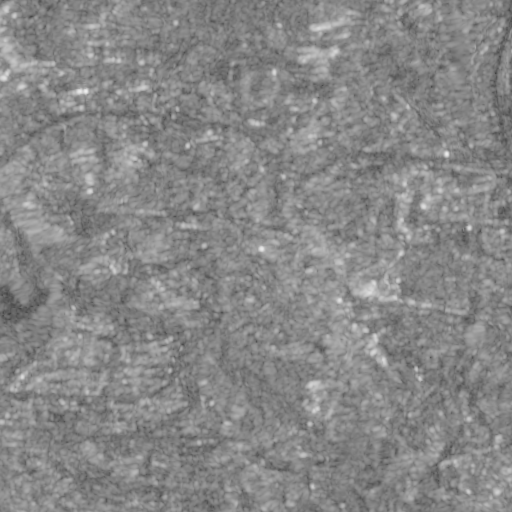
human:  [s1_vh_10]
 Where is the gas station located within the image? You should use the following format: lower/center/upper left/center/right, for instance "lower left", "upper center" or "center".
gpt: The gas station is located in the lower left of the image.
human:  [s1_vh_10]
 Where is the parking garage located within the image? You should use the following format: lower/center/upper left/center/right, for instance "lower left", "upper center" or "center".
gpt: The parking garage is located in the center right of the image.
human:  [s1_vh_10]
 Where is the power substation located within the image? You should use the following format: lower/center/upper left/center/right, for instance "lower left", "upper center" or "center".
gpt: The power substation is located in the upper left of the image.
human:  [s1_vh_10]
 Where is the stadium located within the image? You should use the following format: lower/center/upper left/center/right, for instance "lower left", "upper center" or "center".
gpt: The stadium is located in the upper center of the image.
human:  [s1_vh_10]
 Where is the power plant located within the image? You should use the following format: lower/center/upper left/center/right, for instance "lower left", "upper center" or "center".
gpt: There is no power plant in the image.

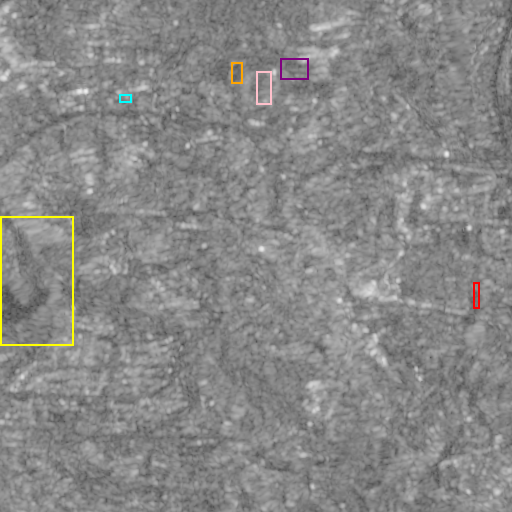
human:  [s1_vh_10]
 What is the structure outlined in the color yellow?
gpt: The structure outlined in yellow is a park.
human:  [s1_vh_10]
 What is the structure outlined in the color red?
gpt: The structure outlined in red is a parking garage.
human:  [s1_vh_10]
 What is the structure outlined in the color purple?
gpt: The structure outlined in purple is a parking lot.
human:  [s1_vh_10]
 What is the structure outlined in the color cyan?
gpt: The structure outlined in cyan is a power substation.
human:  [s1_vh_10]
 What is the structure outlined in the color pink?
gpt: The structure outlined in pink is a stadium.
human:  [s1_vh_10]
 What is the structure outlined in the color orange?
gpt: The structure outlined in orange is a track.
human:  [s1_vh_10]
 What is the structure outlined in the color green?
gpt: There is no green outline.